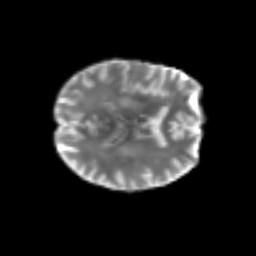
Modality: T2w
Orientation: axial
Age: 48
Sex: female
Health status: ill
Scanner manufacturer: siemens
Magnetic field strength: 3 T
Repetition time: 8.7 s
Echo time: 0.11 s